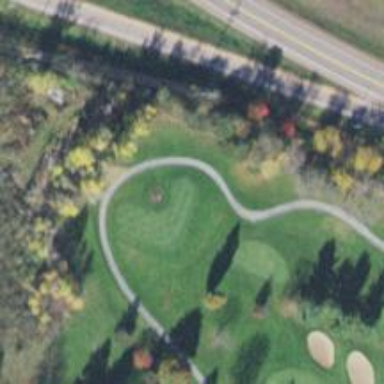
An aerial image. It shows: Path used for both walking and golf.